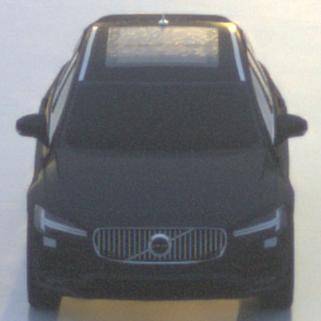
Make: Volvo
Model: V90
Detailed model: -
Model produced from: 2016
Model produced until: 2020
Doors: 5
Color: black
Road condition: wet road
Daytime: sunrise or sunset
Contrast: low contrast